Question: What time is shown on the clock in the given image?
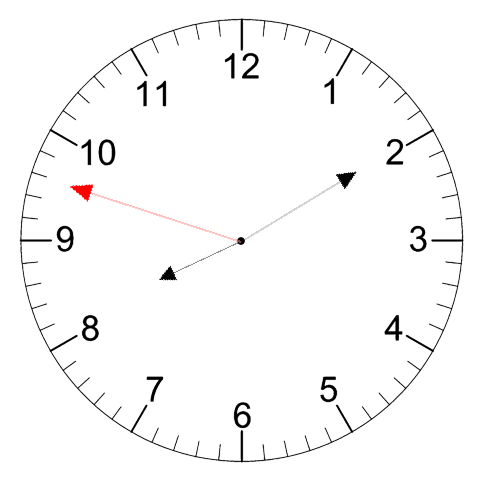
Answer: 08:09:48